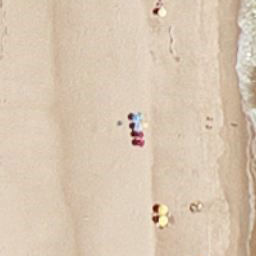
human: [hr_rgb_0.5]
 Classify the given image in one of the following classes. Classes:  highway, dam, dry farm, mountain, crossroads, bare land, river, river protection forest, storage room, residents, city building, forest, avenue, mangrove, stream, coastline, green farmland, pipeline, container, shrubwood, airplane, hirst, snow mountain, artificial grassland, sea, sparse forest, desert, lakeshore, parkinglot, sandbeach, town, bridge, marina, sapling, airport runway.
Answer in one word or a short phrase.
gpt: sandbeach